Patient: sex M, age 46
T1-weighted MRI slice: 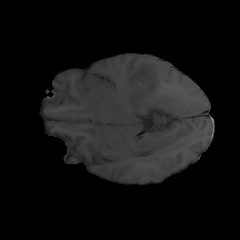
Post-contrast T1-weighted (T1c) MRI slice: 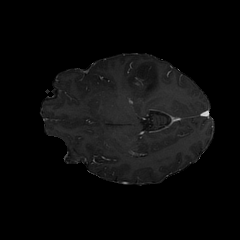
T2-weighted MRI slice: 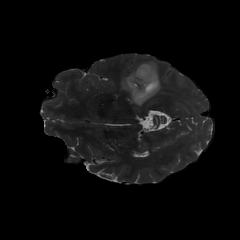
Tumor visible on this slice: yes
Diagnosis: Astrocytoma, IDH-mutant
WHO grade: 3